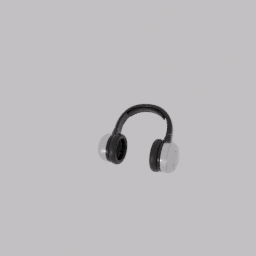
Label: electronics